Question: In my MVC 4 application I am working on ContextMenus with jquery and quite a bit achieved that as well but currently I have been facing issues.
One of my view with the use of contextmenu looks like this:

I need to add some menus(namely Move,Delete,Details) on the right click against each of the element(ex:First Document,Doc1 etc) for which my corresponding razor source is:
'''
<div class="row">
@foreach (var item in Model)
{
<div id="dc-row-@item.Id" class="col-sm-3 ">
<a class="mylinks">@Html.DisplayFor(m => item.Name, new { @class = "thumbnail" })</a>
<ul id="contextmenu1" class="jqcontextmenu">
<li><a href="#">Item 1a</a></li>
<li><a href="#">Item 2a</a></li>
<li><a href="#">Item 3a</a>
<ul>
<li><a href="#">Sub Item 3.1a</a></li>
<li><a href="#">Sub Item 3.2a</a></li>
<li><a href="#">Sub Item 3.3a</a></li>
</ul>
</li>
</ul>
}
'''
and the script to achieve this is:
'''
jQuery(document).ready(function($){
$('a.mylinks').addcontextmenu('contextmenu1')
})
'''
also I have included a jscontextmenu js file to get it working.
But here my problem is that with this I am able to achieve the right click only for the first element only.I feel that with my document ready function the id for contextmenu1 will be applied to the first element only and in order to assign that against all of the names in the list I need to create some dynamic ids for the and then use it in my script .
I tried with some of the possibities using a counter and incrementing it and then assigning the class to the script function but that didnt work.
So can anyone suggest the way of achieving this.Thanks in advance.
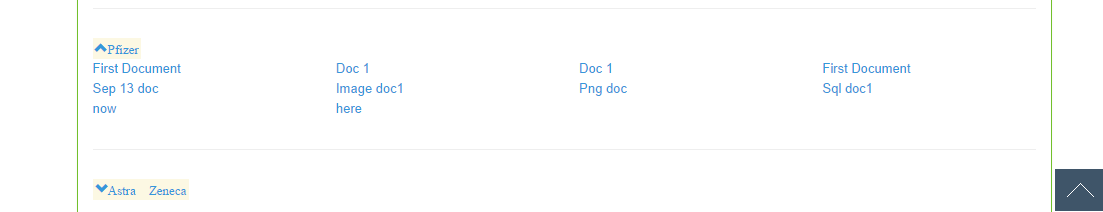
Answer: Generate unique id for each contextmenu:
'''
@foreach (var item in Model) {
<a class="mylinks">@Html.DisplayFor(m => item.Name, new { @class = "thumbnail" })</a>
<ul id="contextmenu-@item.Id" class="jqcontextmenu">
<li><a href="#">Item 1a</a></li>
<li><a href="#">Item 2a</a></li>
<li><a href="#">Item 3a</a></li>
</ul>
}
'''
And in your js code:
'''
jQuery(function () {
jQuery('a.mylinks').each(function () {
var id = jQuery(this).next('.jqcontextmenu').attr('id');
jQuery(this).addcontextmenu(id);
});
});
'''
<URL>.